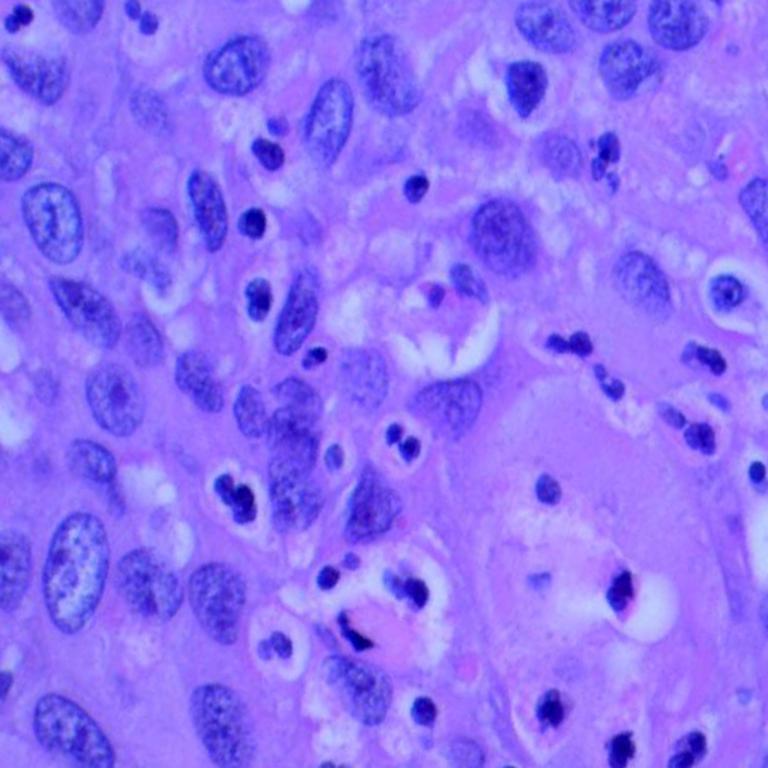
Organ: lung
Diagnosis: squamous carcinomas